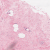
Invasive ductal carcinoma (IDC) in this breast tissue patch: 0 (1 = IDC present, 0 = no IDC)